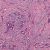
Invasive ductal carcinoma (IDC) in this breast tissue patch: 1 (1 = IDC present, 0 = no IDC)